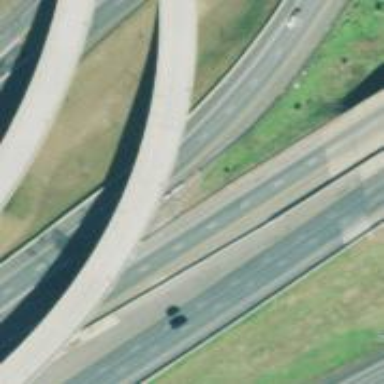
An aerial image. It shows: Bridge over motorway_link.